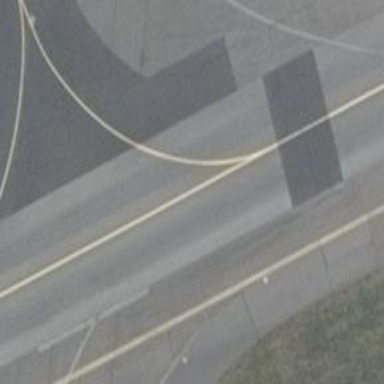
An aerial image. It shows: Concrete taxiway at the airport.